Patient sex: F
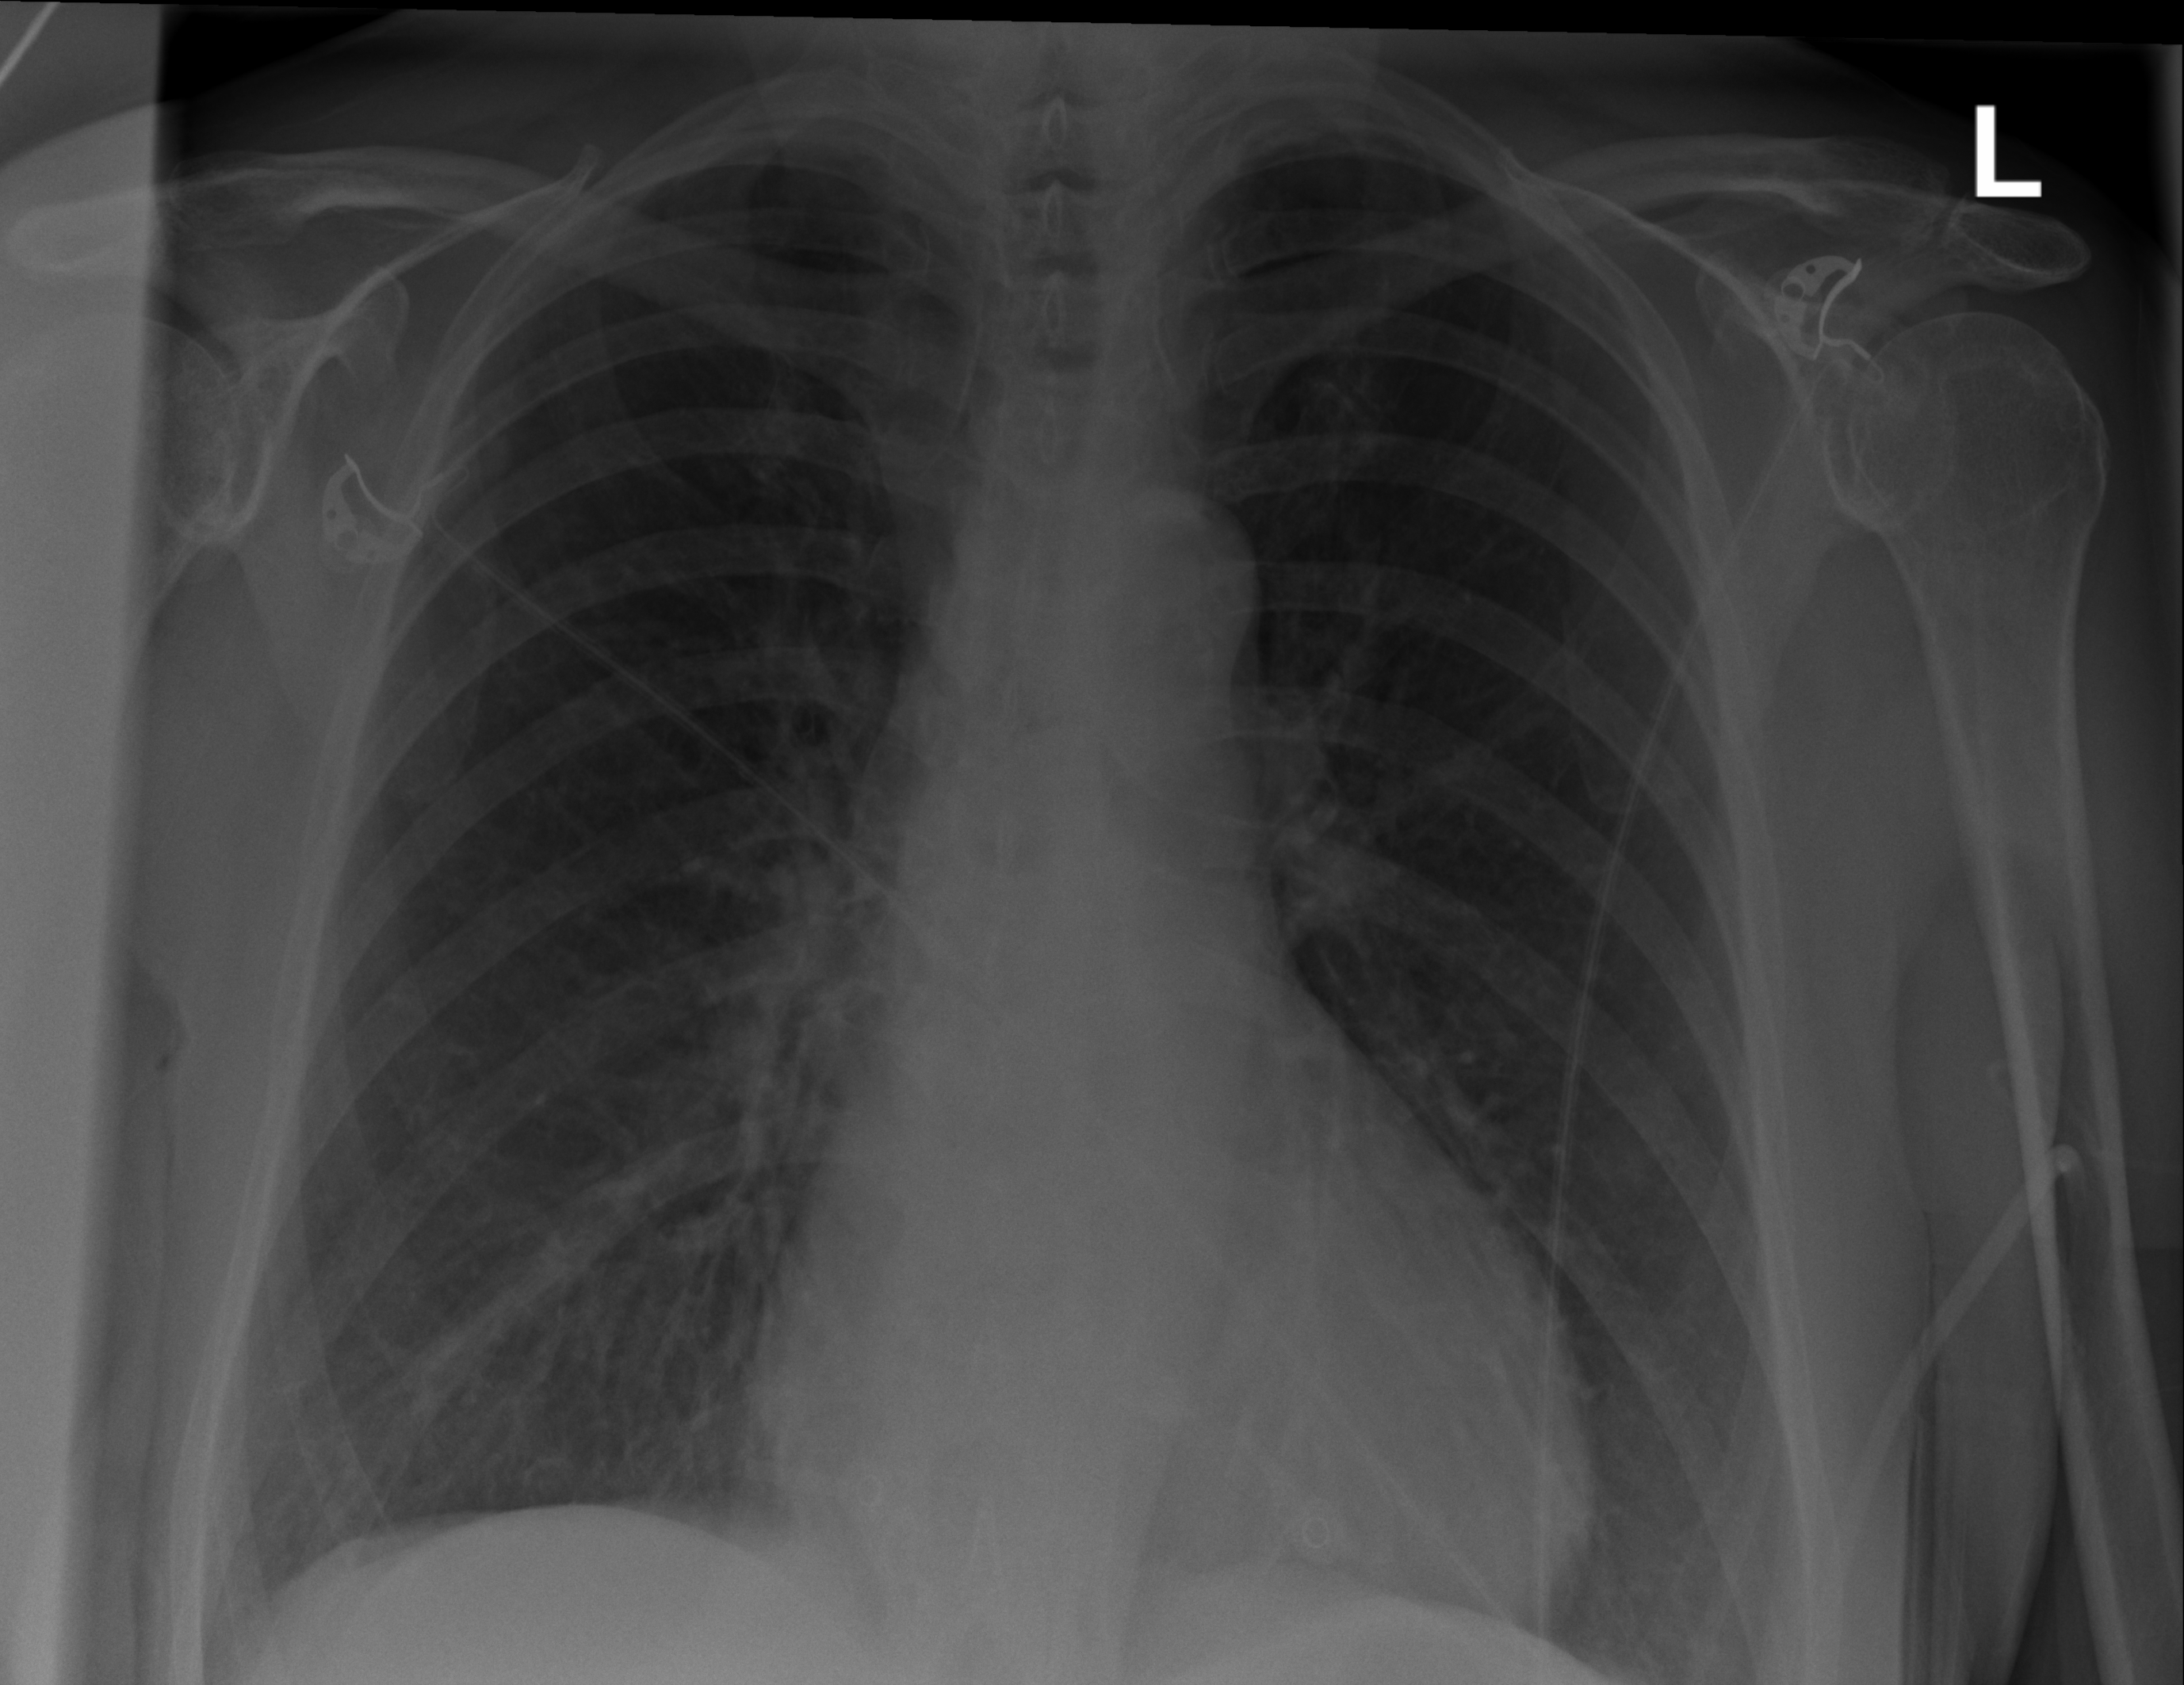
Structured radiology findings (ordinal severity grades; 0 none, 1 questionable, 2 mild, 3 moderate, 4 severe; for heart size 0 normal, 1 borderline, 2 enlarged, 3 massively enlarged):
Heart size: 0
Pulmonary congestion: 0
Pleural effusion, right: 0
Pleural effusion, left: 0
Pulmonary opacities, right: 0
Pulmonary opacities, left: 0
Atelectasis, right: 1
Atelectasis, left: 0